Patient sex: F
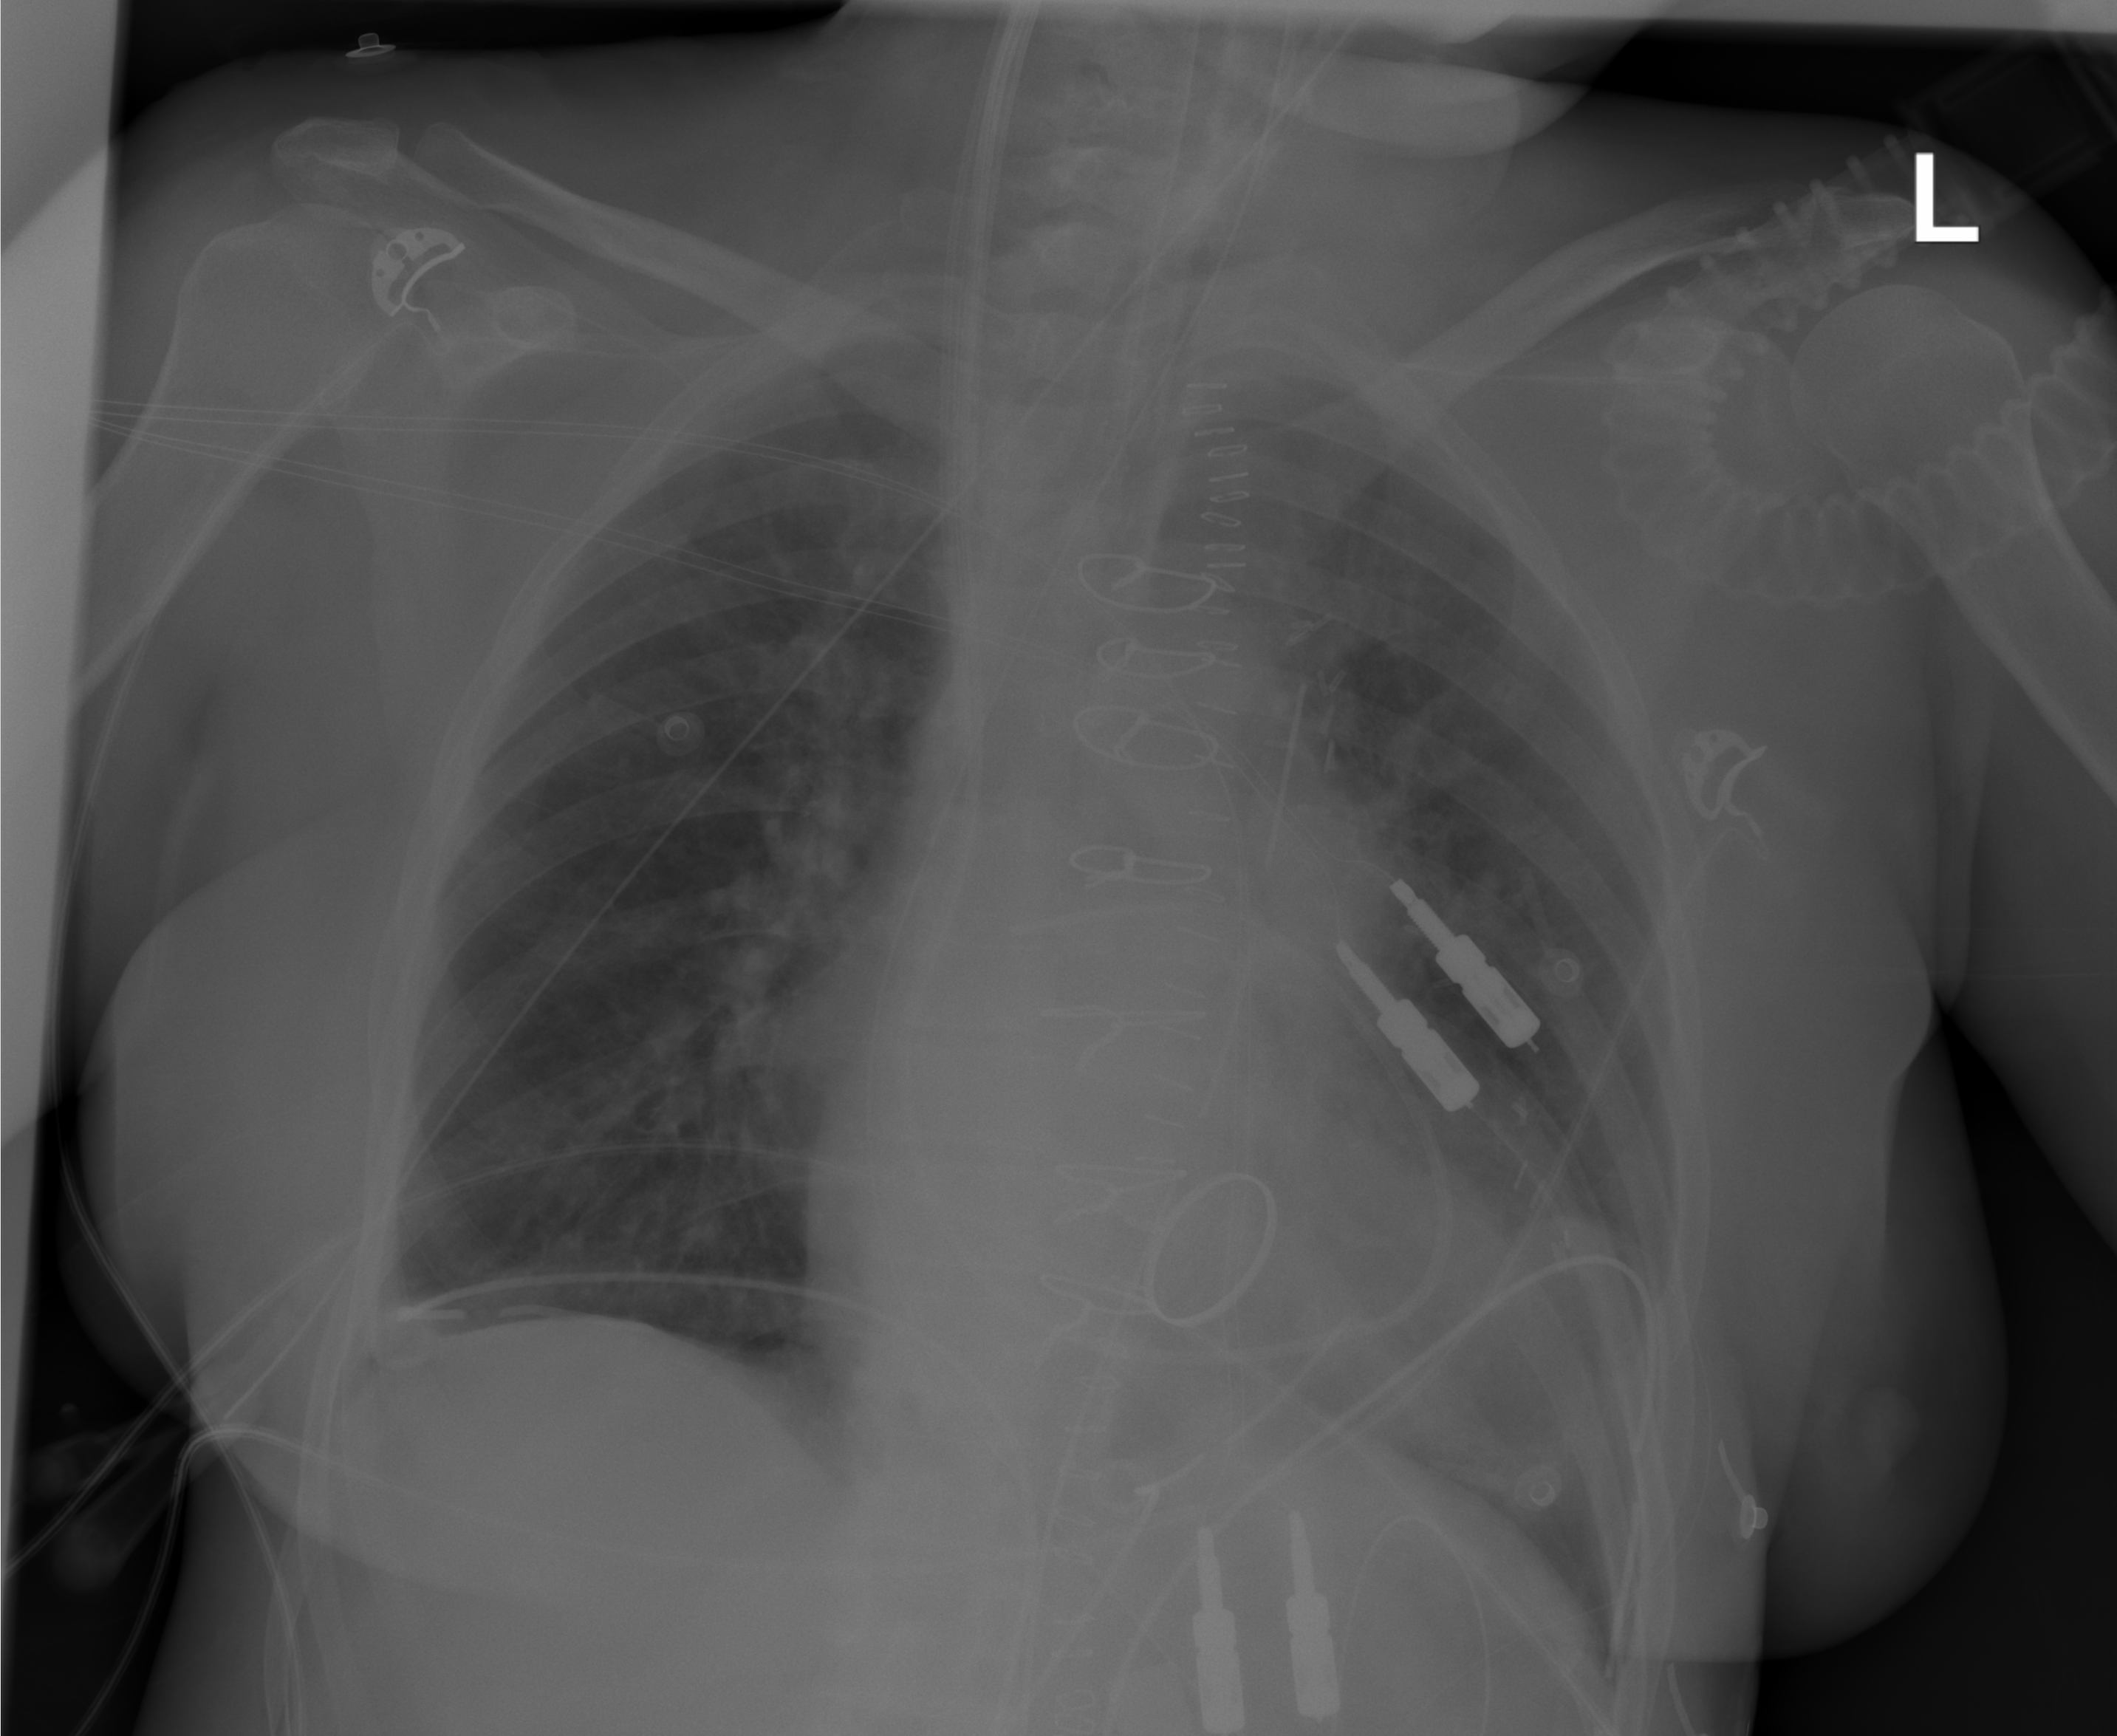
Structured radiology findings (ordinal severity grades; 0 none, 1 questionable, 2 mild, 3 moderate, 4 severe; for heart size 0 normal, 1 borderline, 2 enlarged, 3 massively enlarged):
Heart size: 2
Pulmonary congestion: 2
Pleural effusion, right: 0
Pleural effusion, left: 2
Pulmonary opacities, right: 0
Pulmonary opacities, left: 0
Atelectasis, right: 0
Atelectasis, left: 2